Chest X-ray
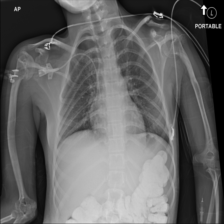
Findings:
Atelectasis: negative
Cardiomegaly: negative
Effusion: negative
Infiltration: negative
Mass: negative
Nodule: negative
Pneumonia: negative
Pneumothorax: negative
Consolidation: negative
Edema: negative
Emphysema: negative
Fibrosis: negative
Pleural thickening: negative
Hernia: negative